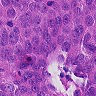
Metastatic tissue present: yes